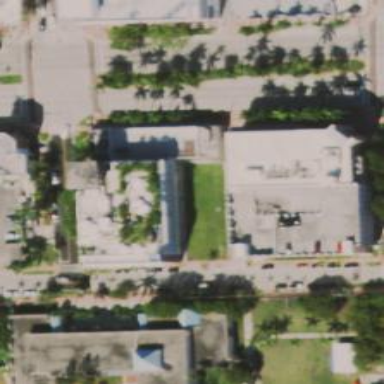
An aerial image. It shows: Building.